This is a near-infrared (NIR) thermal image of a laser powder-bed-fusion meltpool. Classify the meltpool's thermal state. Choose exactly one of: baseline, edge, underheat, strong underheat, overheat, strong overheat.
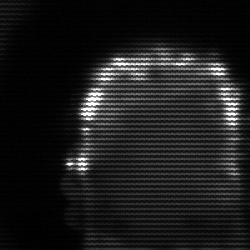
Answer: baseline